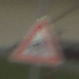
Verkehrszeichen: KinderRechts
Umgebung: Outdoor, Suburban
Tageszeit: MorningAfternoon
Wetter: PartlyCloudy
Licht: Natural
Jahreszeit: NotSpecified
Kontrast: MediumContrast